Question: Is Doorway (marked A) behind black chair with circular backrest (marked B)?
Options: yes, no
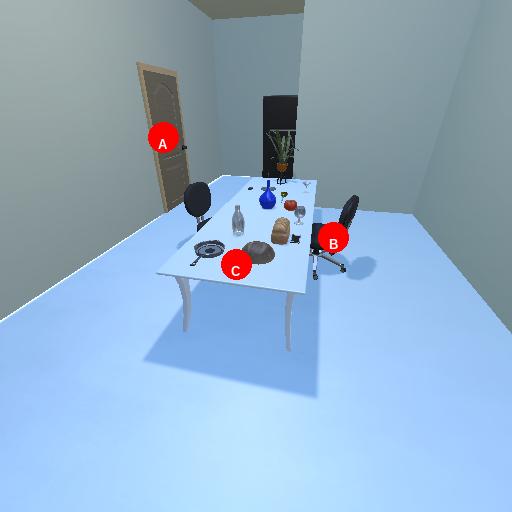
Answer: yes